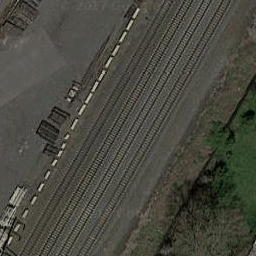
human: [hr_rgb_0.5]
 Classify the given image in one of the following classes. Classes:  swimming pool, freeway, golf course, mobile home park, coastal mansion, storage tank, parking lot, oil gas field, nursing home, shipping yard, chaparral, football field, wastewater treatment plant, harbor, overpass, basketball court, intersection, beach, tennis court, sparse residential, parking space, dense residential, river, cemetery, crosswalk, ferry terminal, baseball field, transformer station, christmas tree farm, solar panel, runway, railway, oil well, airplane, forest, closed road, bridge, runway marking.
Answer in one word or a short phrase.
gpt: railway